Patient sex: M
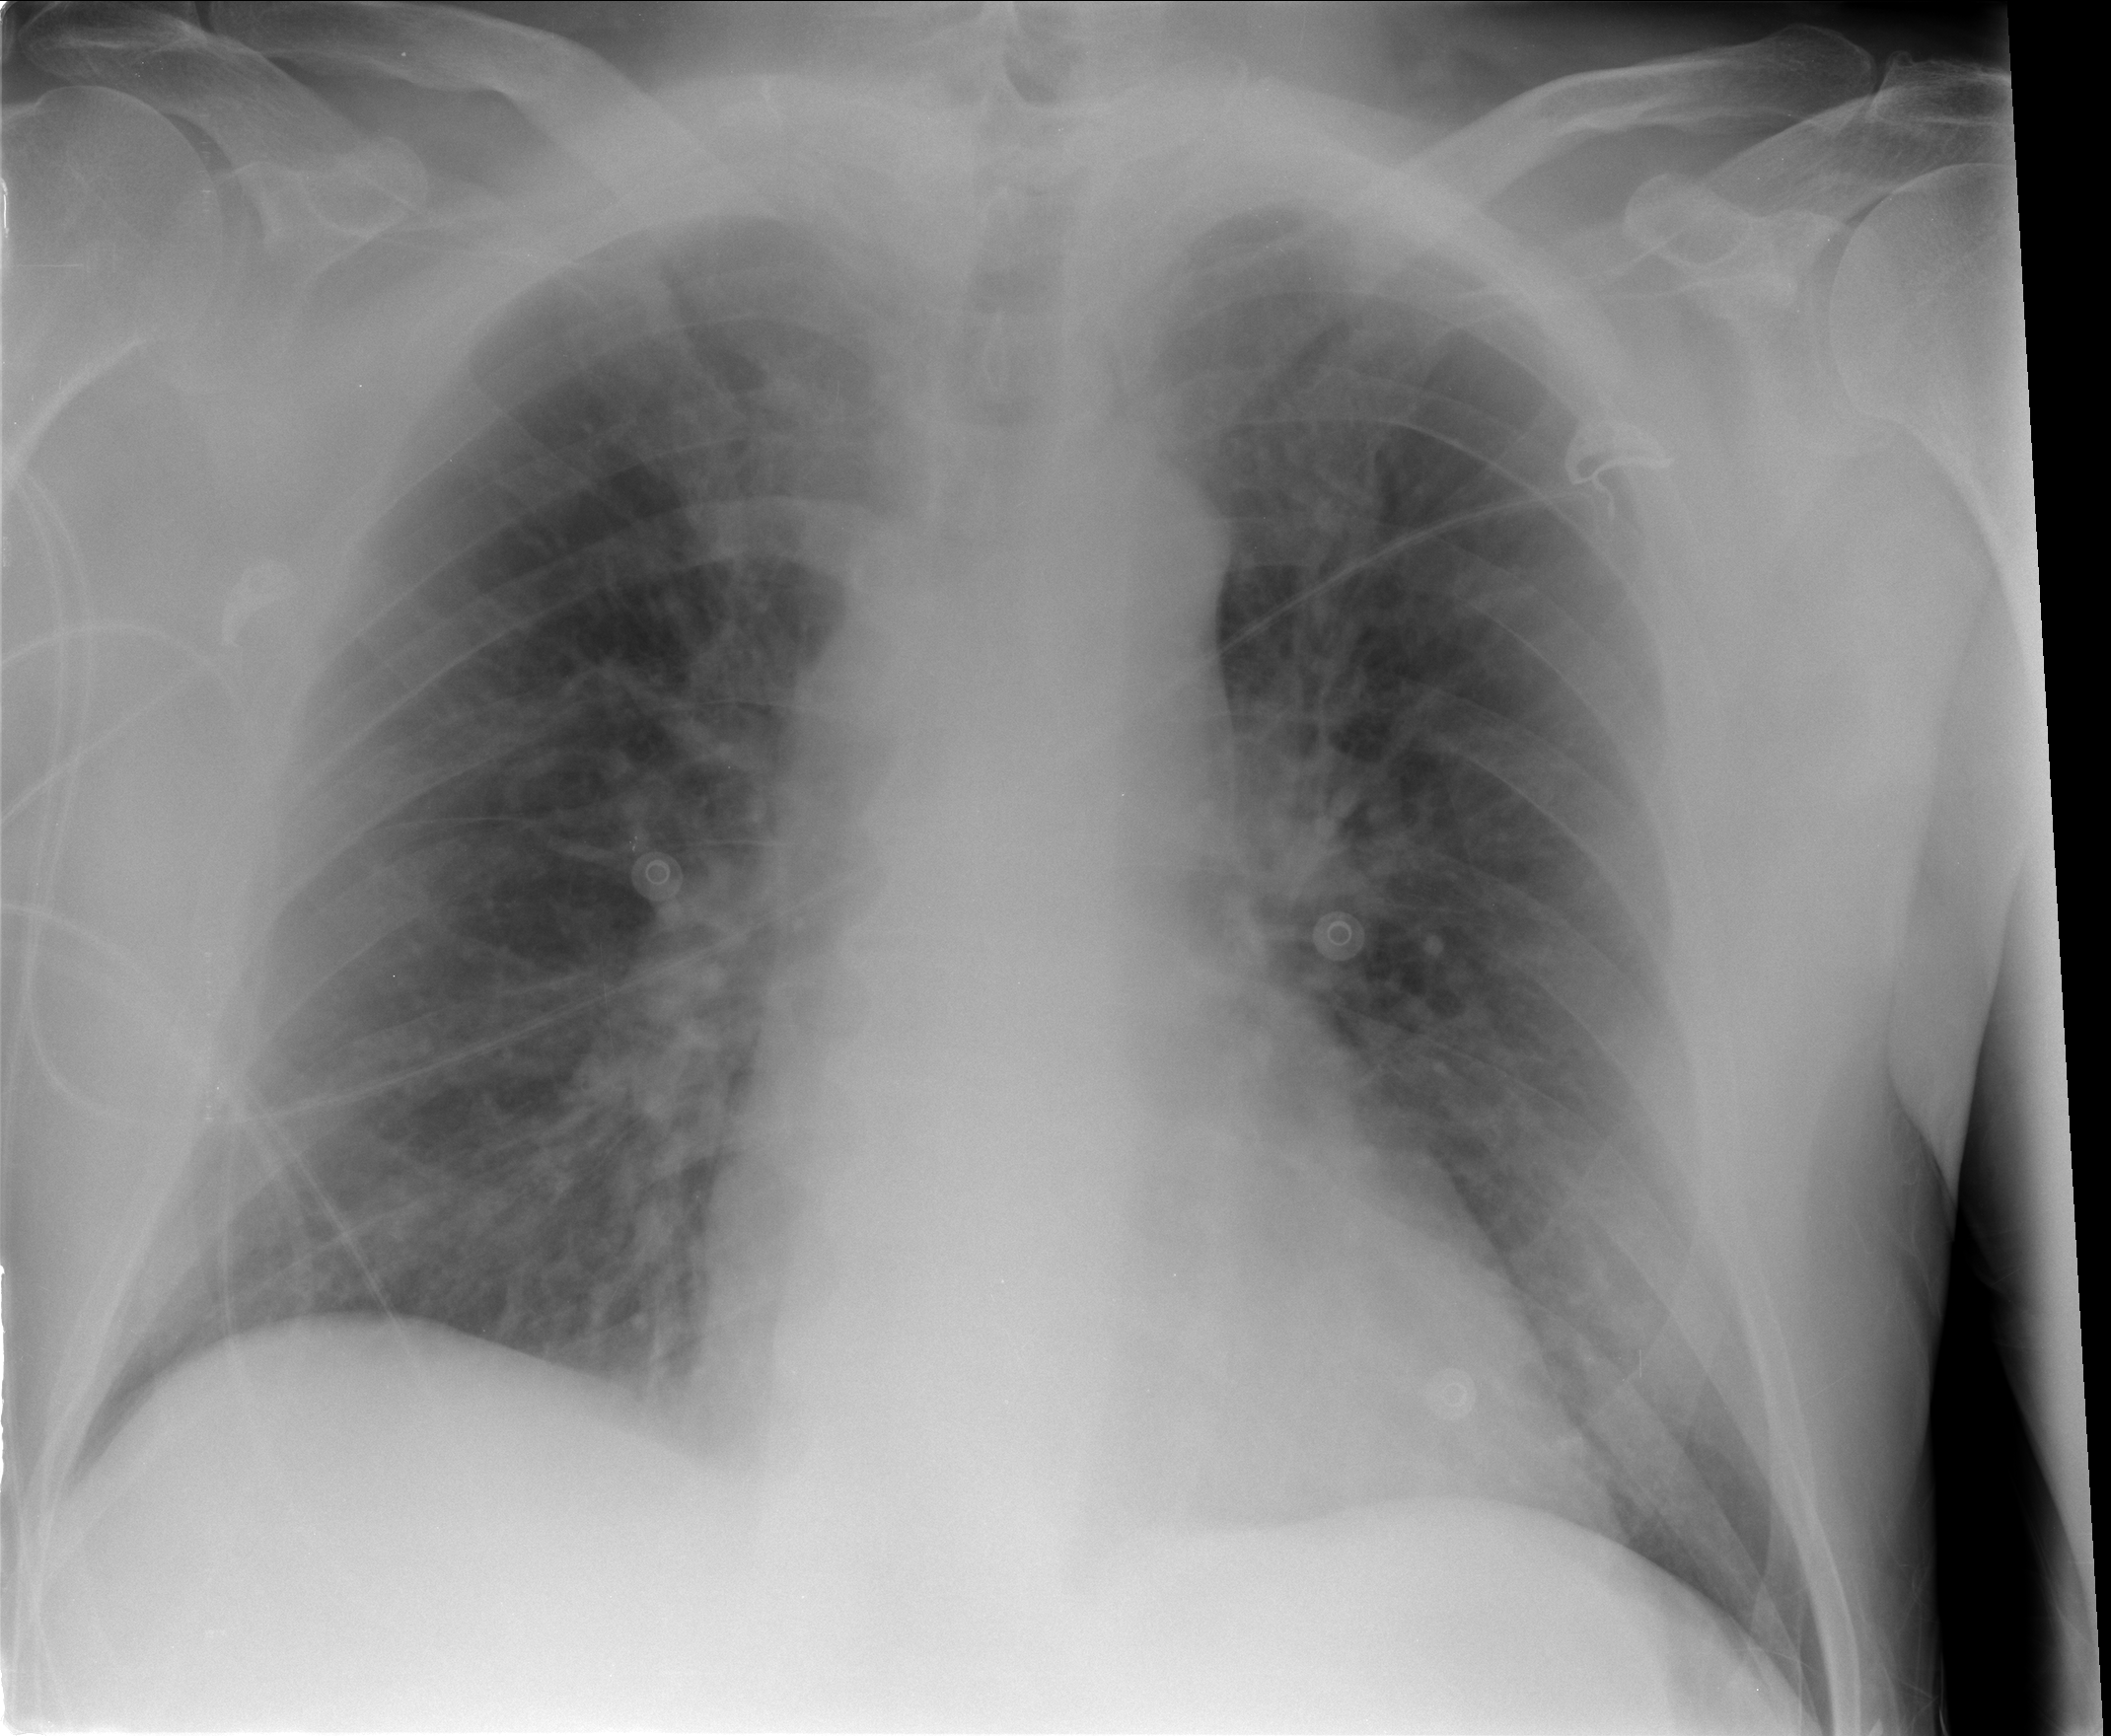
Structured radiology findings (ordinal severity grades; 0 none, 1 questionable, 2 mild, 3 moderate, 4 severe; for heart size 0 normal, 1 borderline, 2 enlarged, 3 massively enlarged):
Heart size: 0
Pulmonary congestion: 1
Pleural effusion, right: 0
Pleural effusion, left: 0
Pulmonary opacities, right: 0
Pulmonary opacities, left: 0
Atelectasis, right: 0
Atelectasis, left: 0